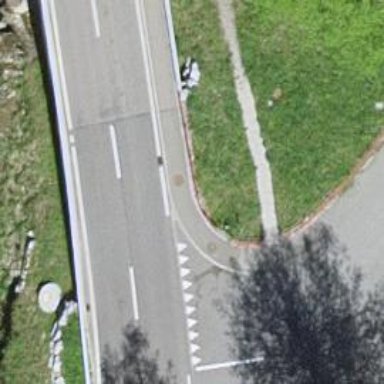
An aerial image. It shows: Sidewalk on asphalt footway bridge.